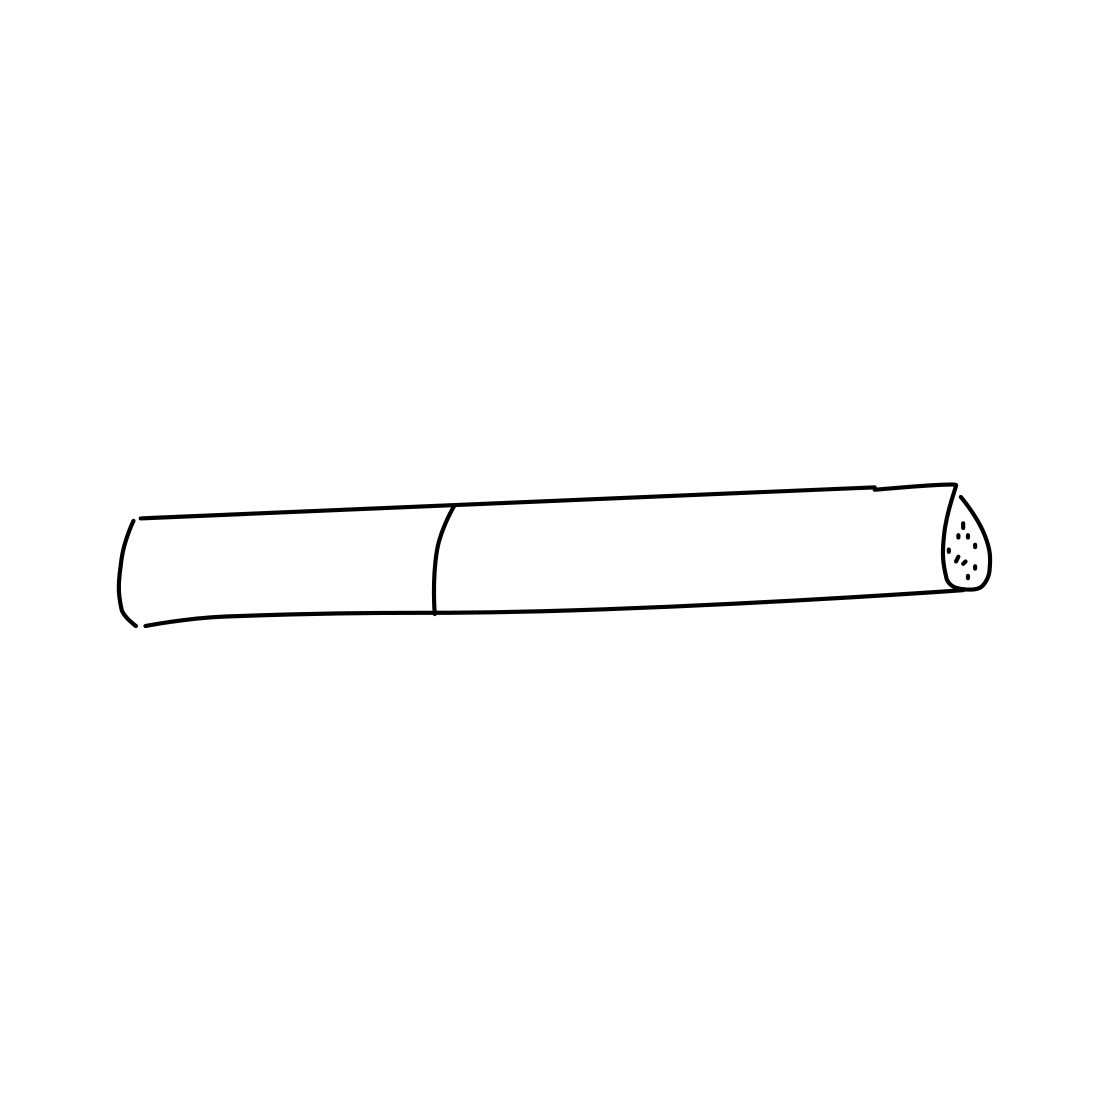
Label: cigarette